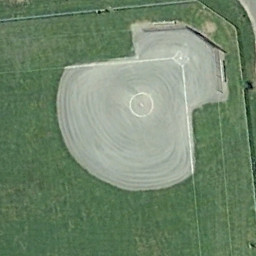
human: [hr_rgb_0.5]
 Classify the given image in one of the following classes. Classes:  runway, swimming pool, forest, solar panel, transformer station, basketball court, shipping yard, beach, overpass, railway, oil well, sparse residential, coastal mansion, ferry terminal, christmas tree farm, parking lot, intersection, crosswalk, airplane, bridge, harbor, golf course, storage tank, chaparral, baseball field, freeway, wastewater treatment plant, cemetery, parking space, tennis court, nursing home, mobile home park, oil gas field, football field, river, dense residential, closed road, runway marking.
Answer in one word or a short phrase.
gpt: baseball field